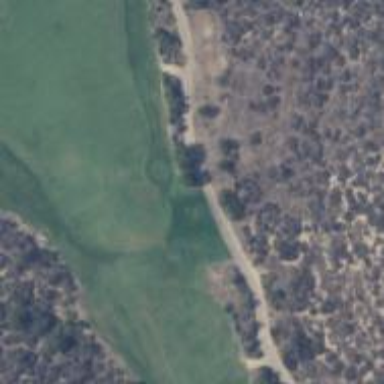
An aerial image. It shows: Golf tee.